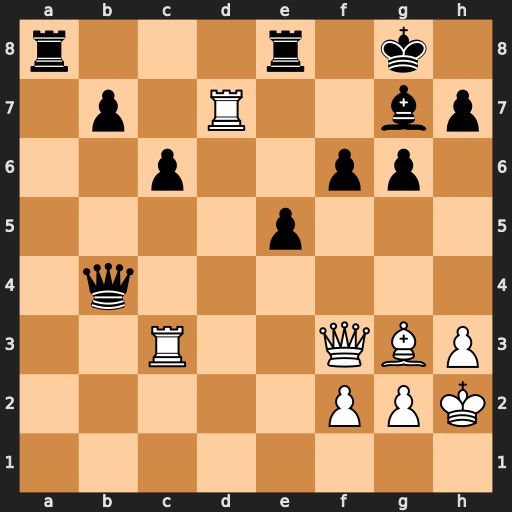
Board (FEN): r3r1k1/1p1R2bp/2p2pp1/4p3/1q6/2R2QBP/5PPK/8
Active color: w
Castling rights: -
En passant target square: -
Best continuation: Rb3 Qf8 Rbxb7